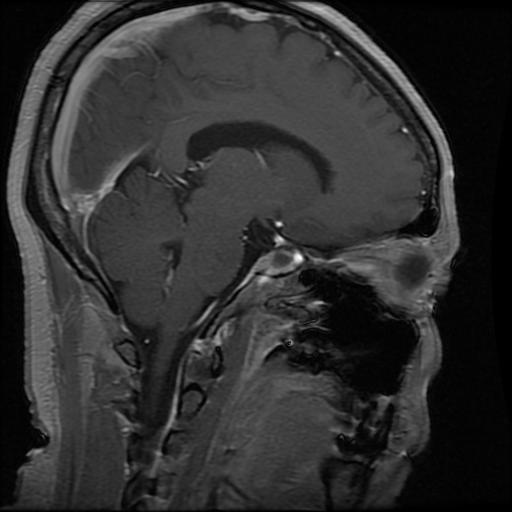
Label: pituitary